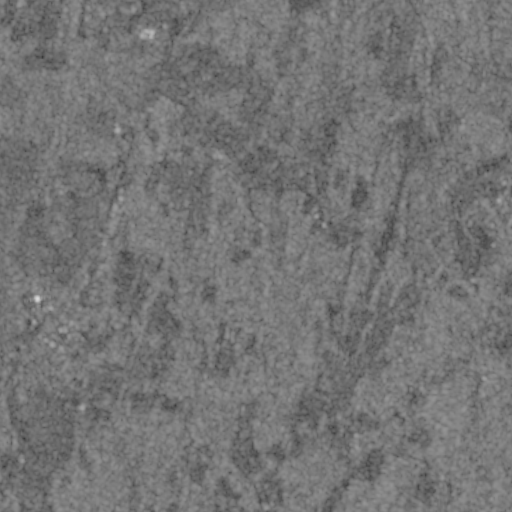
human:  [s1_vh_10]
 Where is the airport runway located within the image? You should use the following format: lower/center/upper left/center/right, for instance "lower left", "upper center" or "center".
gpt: The airport runway is located in the center right of the image.
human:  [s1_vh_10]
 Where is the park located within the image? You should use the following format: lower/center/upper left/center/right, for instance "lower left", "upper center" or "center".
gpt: The park is located in the lower left of the image.
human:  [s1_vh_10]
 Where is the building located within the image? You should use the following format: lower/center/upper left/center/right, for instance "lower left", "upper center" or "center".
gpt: The building is located in the lower left of the image.
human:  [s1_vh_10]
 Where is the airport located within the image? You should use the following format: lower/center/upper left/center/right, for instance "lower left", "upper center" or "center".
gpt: There is no airport in the image.

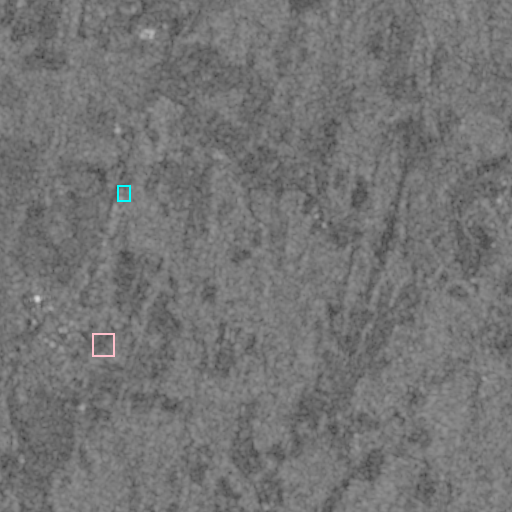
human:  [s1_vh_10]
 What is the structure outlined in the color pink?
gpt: The structure outlined in pink is a park.
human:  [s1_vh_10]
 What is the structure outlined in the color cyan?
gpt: The structure outlined in cyan is a building.
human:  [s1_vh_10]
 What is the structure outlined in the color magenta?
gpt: There is no magenta outline.